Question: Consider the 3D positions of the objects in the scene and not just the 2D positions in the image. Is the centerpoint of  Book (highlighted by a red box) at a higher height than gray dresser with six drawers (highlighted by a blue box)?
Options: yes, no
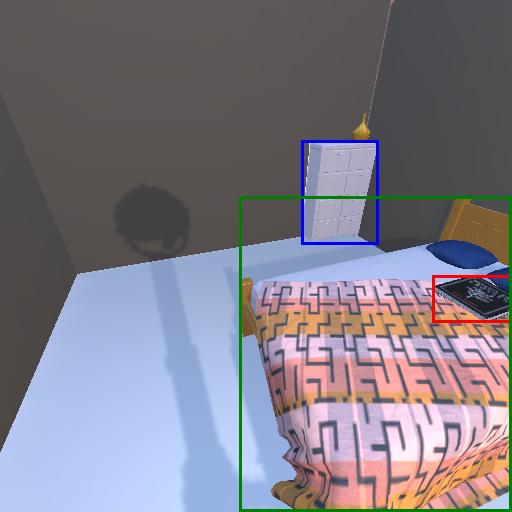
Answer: yes